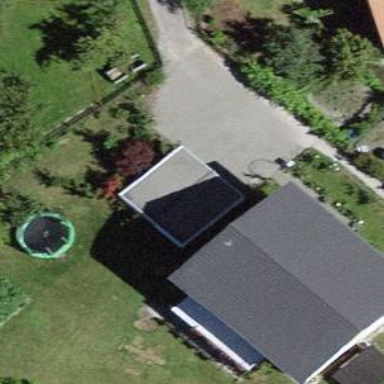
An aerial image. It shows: Garage with building parts.